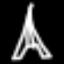
Label: The Eiffel Tower